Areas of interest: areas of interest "Factory"
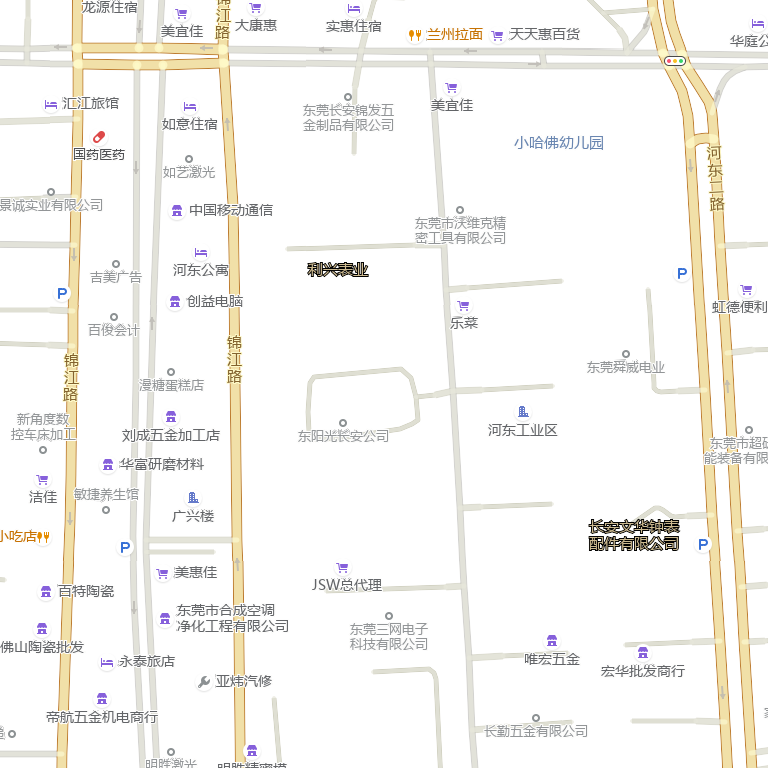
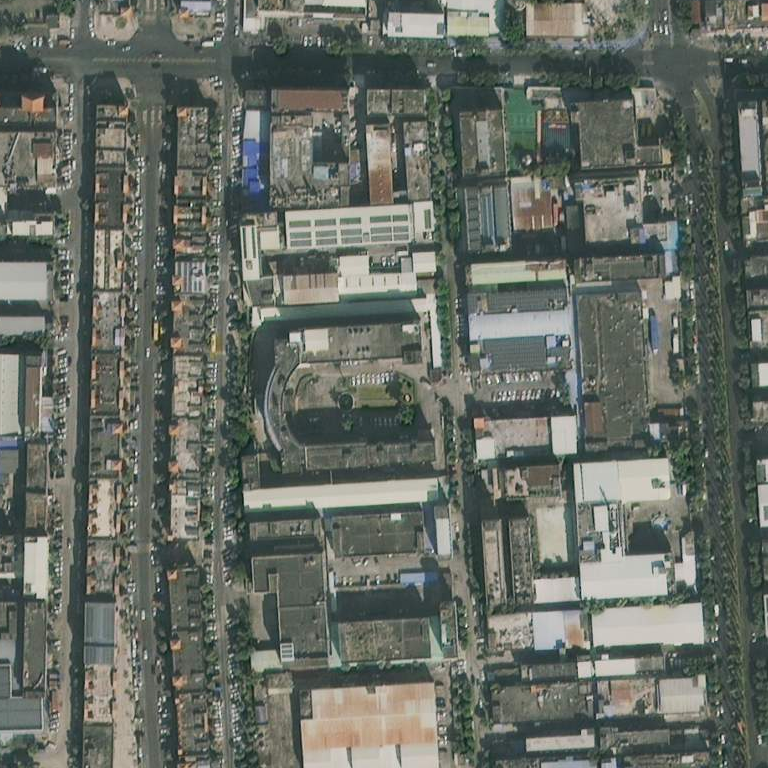